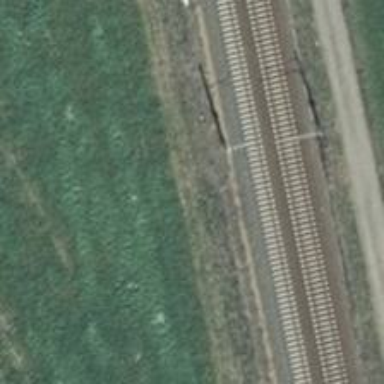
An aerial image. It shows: Milestone along the railway track with catenary mast.